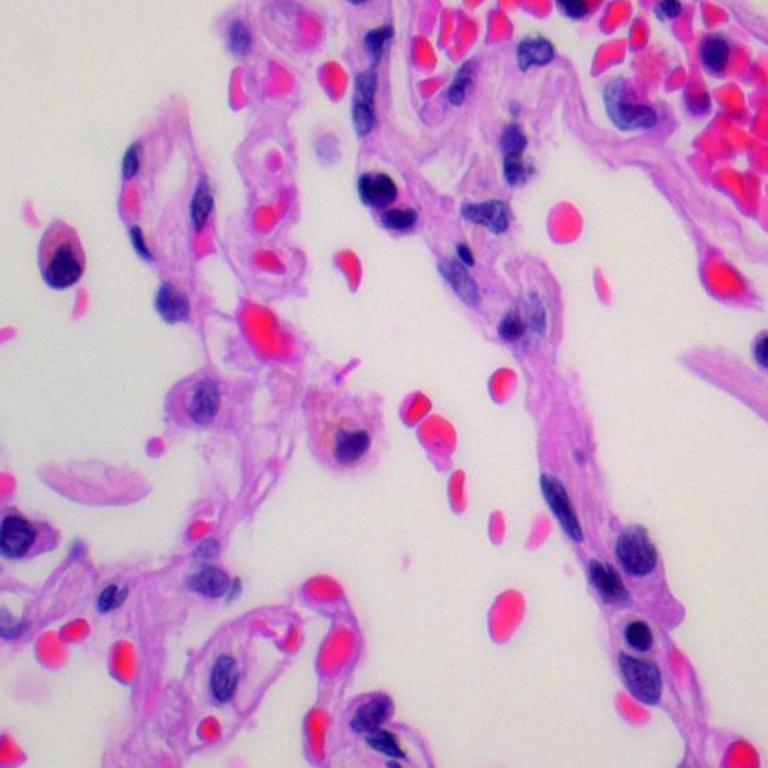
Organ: lung
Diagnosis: benign